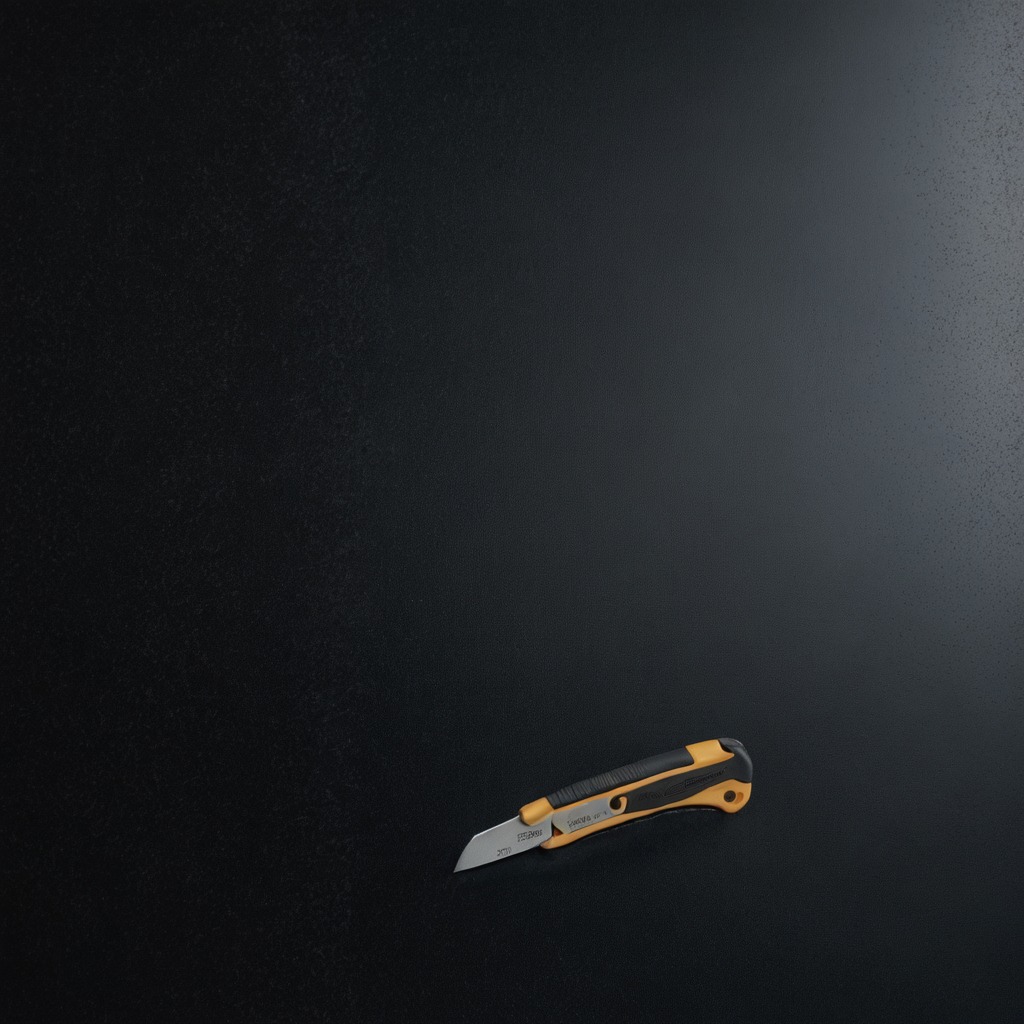
A utility knife lies on a clean granite tabletop covered with a black rubber mat inside a workshop at night dim ambient light soft shadows worn but beneath the mat